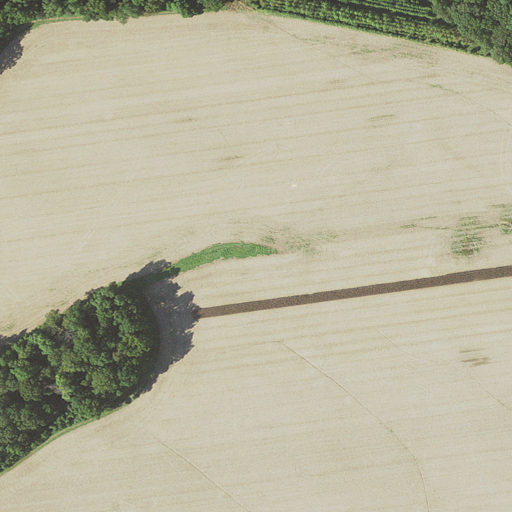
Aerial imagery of island in Maryland named Wye Island containing cultivated crops, deciduous forest, woody wetlands, mixed forest, and open development